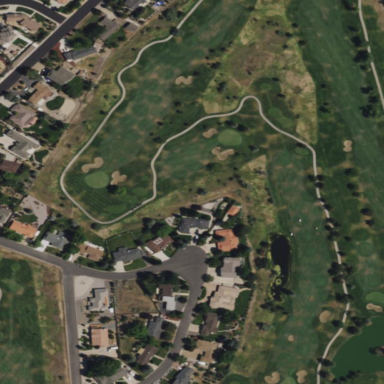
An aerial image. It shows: Golf fairway surrounded by grass.